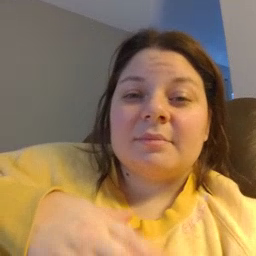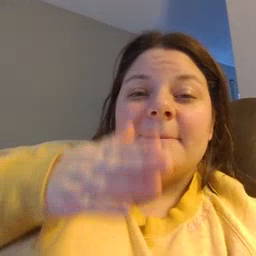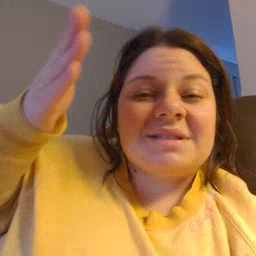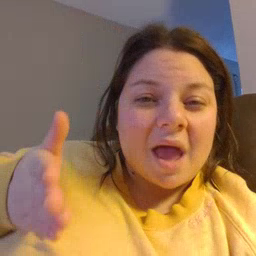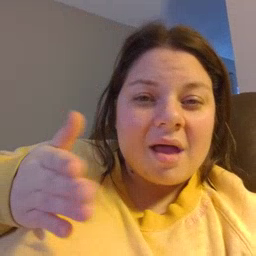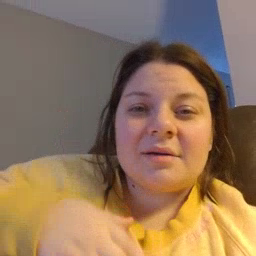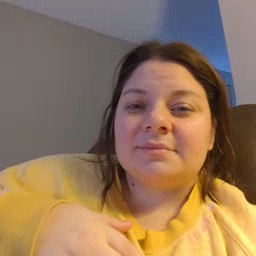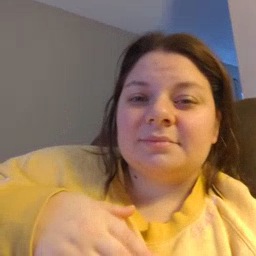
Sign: beside